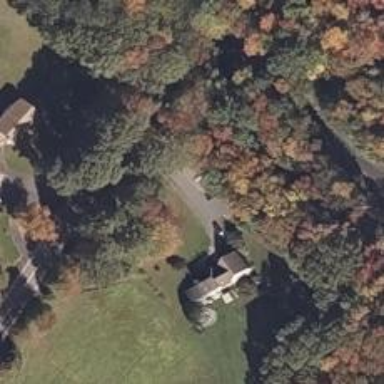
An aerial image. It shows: Driveway.